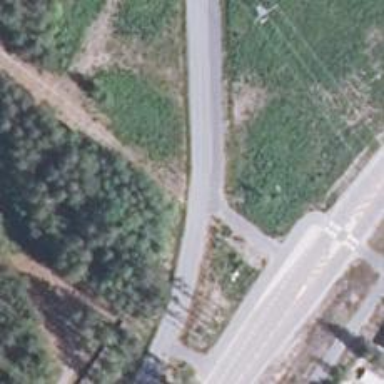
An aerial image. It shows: Simple road.